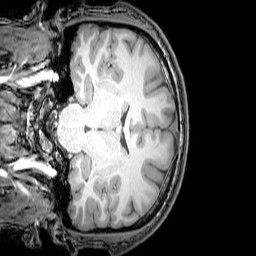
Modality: T1w
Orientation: coronal
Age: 22
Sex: male
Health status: healthy
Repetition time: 0.081 s
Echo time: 0.037 s